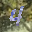
Label: 4